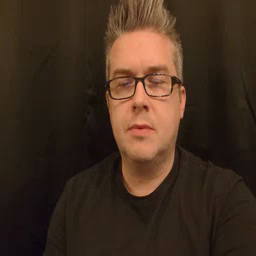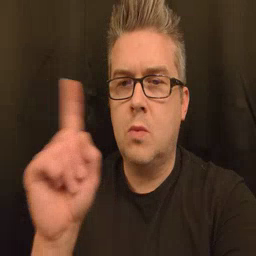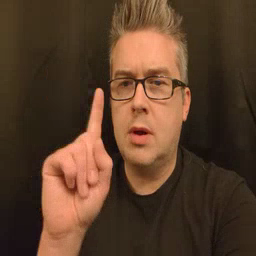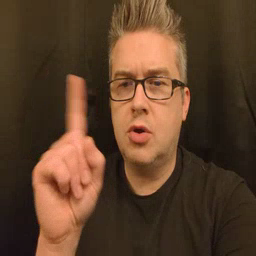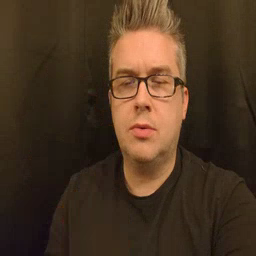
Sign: where